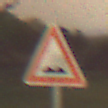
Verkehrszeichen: UnebeneFahrbahn
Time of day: Night
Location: Outdoor (Suburban)
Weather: Clear
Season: NotSpecified
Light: Artificial